Interaction volume radius: 5 \u00c5
Interaction volume height: 35 \u00c5
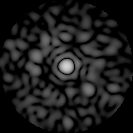
Disorder parameter: 0.8629